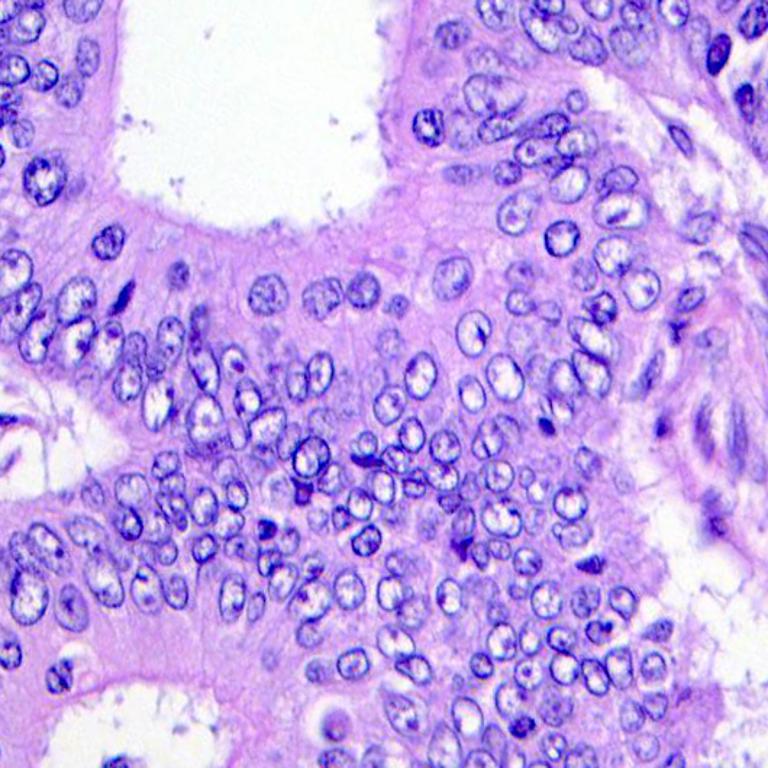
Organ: colon
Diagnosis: adenocarcinomas